Question: I am working on a basic Hello World app.
After it is compiled the toolbar has "Running on " forever.

How can I get it to a "Finished" state?
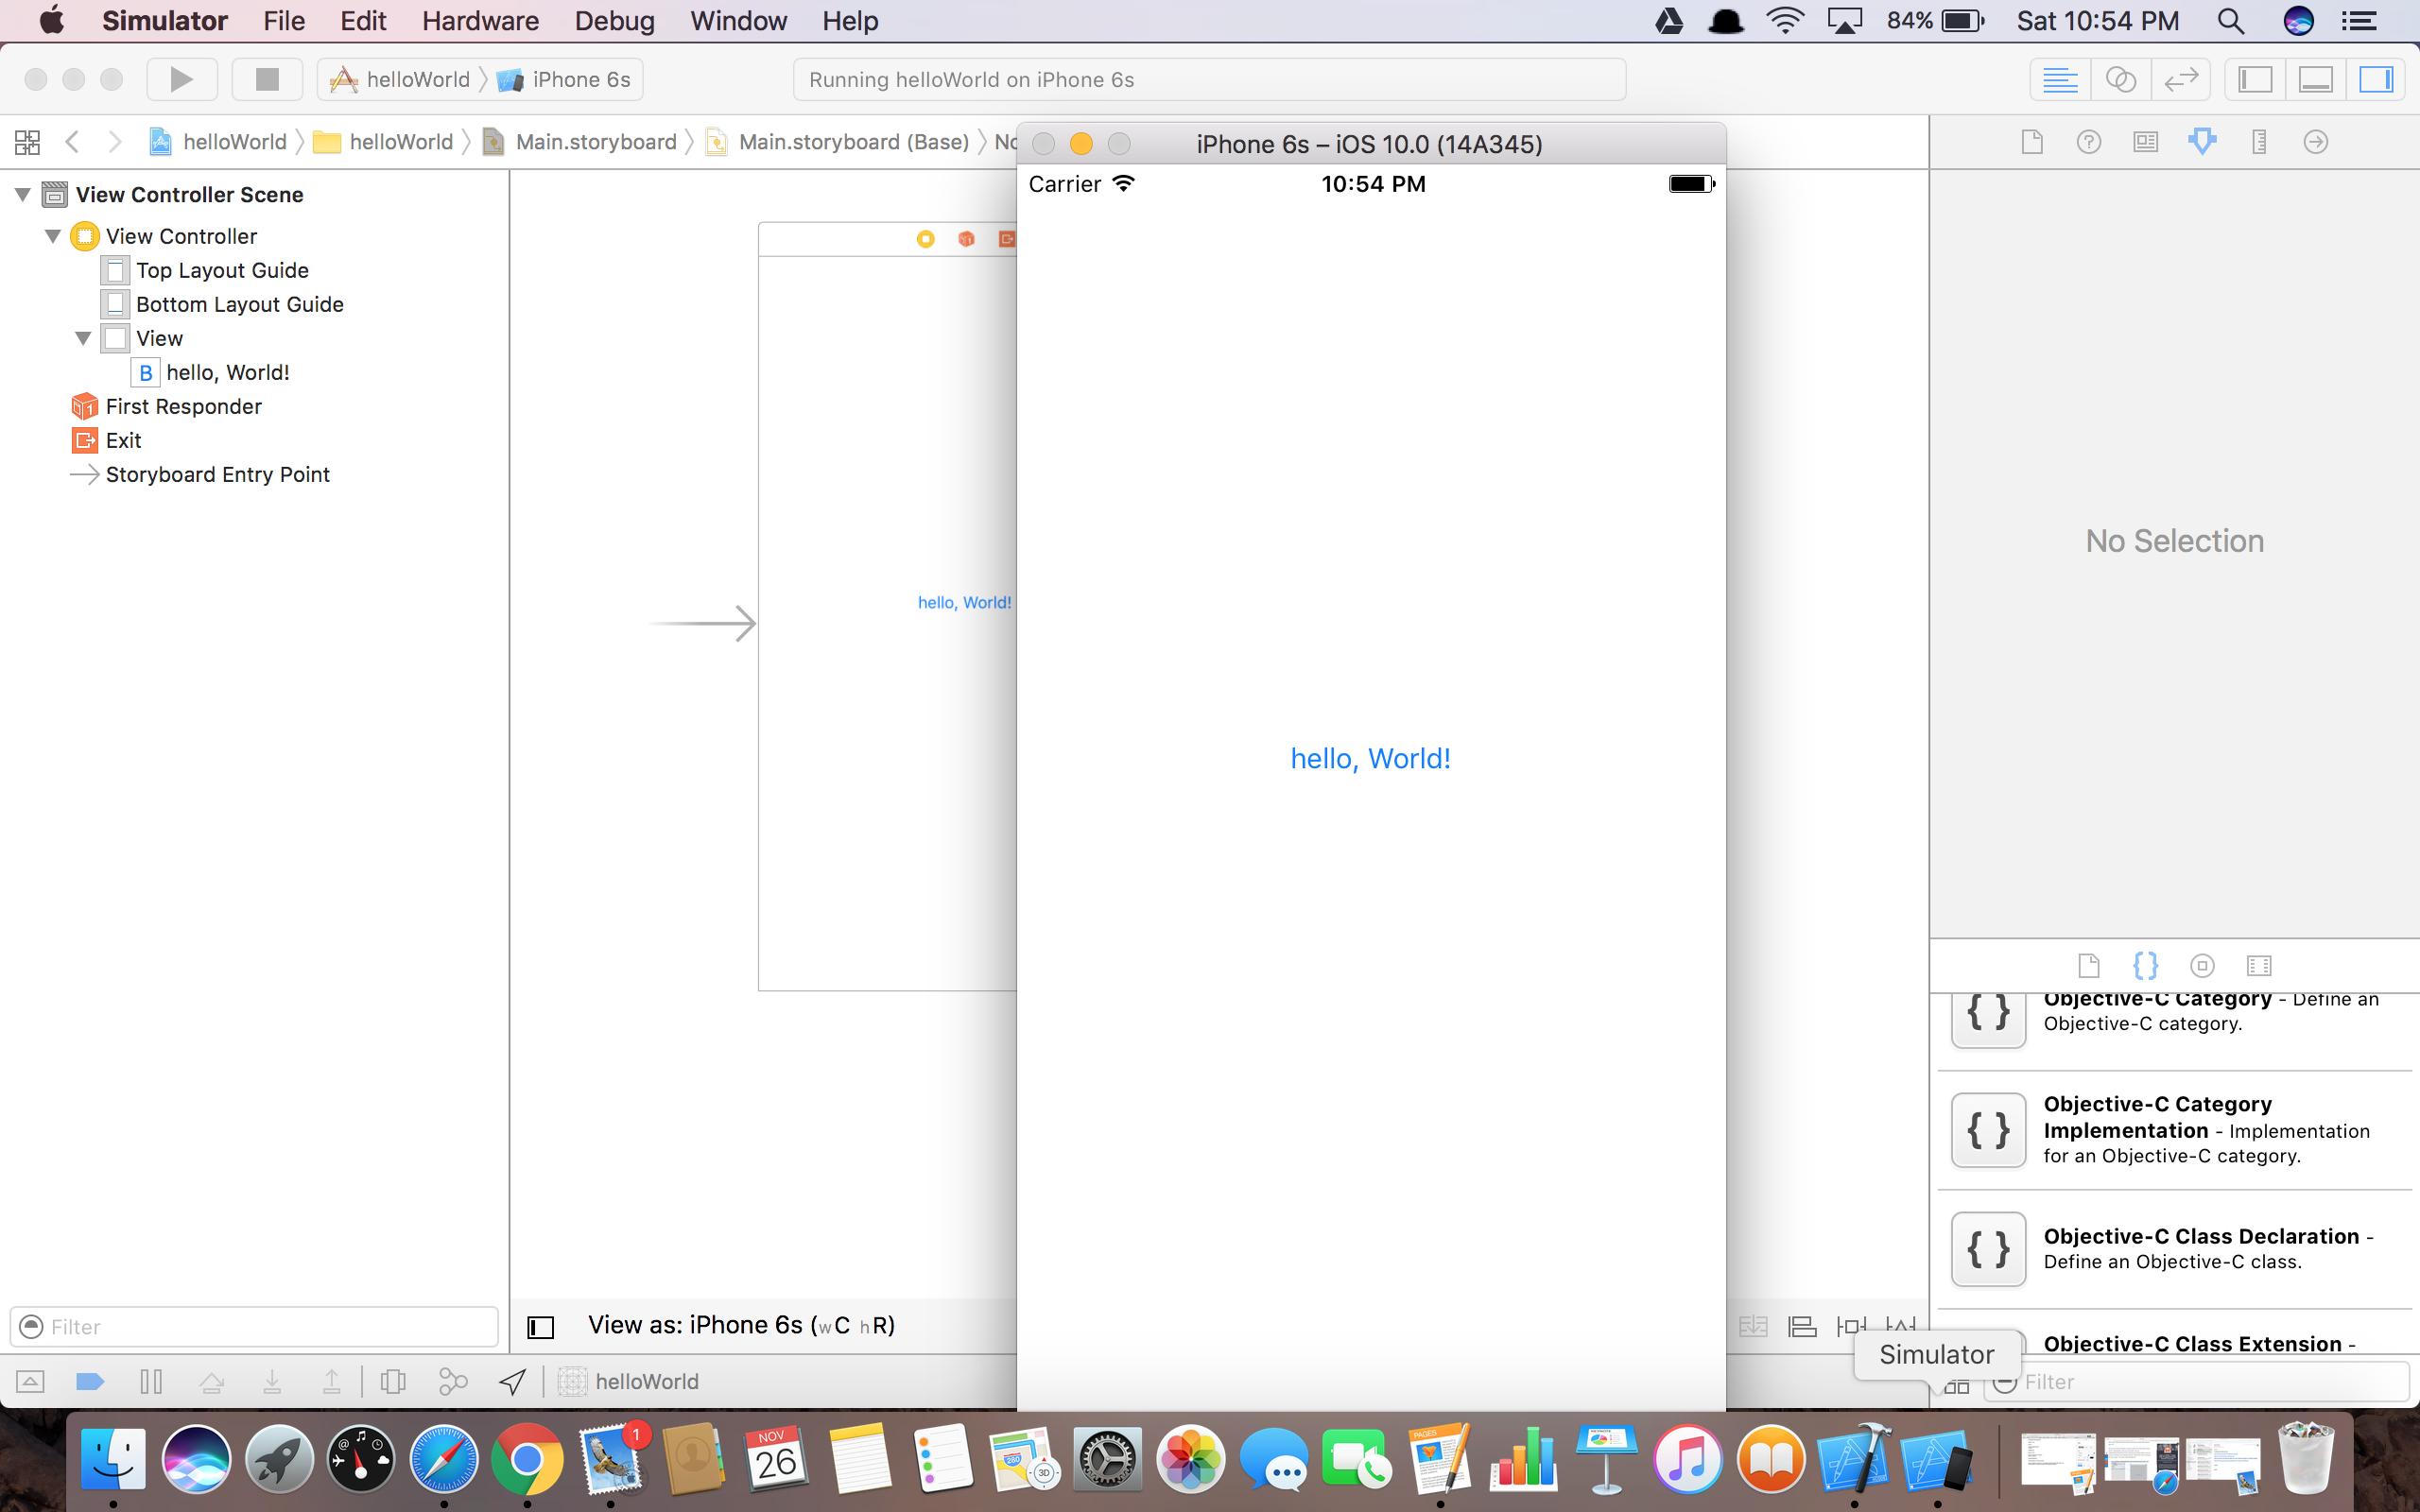
Answer: That's just because you chose Run instead of Build
In the main menu, press Product -> Build (CMD+B)
That will just compile your code, and tell you when it's "Finished"
But keep in mind that Run (CMD+R, or the Play button), does a Build first before it runs your application. As long as your application is running, Xcode will tell you that it is "running"